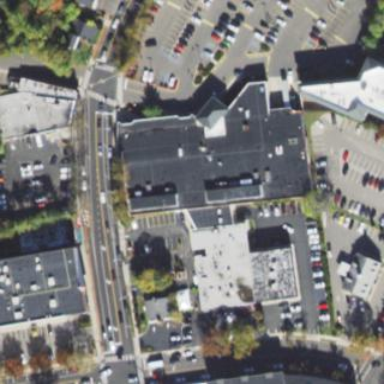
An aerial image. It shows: Commercial building.